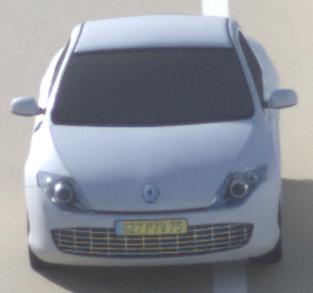
Make: Renault
Model: Laguna Coupé TCe 170
Detailed model: Laguna (III) Coupé
Model produced from: 2010/11
Model produced until: 2011/05
Doors: 2
Color: white
Road condition: dry road
Daytime: morning or afternoon
Contrast: high contrast